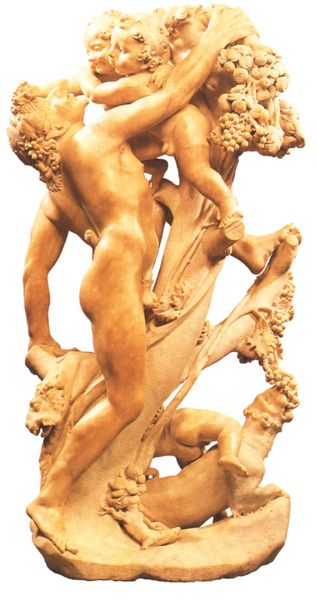
Titel: Ein Faun wird von Kindern geneckt
Künstler: Giovanni Lorenzo Bernini
Institution: New York, The Metropolitan Museum of  Art
Schlagwörter: baum, fuß, kampf, kopf, mann, nackt, gelb, äste, holz, marmor, obst, tier, halten, stehen, stein, tragen, ast, baumstamm, figur, kind, locken, kinder, engel, früchte, skulptur, statue, trauben, fell, kuss, knaben, wein, umarmen, antike, jüngling, weintrauben, verschlungen, löwe, traube, weintraube, reben, putten, herkules, putti, klettern, löwenfell, bildhauerarbeit, umschlungen, ungefasst, kletterer, beruehrung, kunstkammerstück